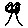
Label: tree